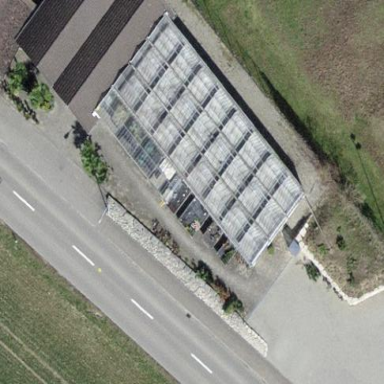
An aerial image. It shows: Greenhouse.